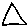
Label: triangle